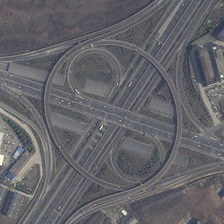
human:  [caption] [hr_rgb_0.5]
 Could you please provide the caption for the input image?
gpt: several buildings with parking lots are near a viaduct .

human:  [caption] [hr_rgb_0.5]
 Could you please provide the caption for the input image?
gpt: the viaduct shrunded in mist is majestic and bustling .

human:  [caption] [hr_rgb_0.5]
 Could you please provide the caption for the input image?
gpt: the viaduct shrunded in mist is majestic and bustling .

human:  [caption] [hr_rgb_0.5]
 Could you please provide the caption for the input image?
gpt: several buildings with parking lots are near a viaduct .

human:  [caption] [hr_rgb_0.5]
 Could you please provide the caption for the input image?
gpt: several buildings with parking lots are near a viaduct .